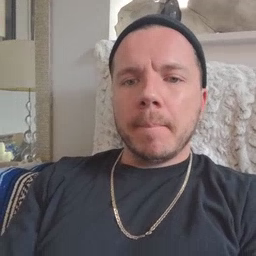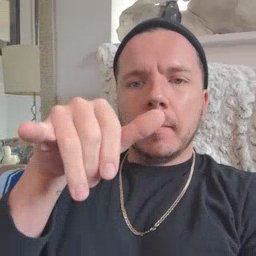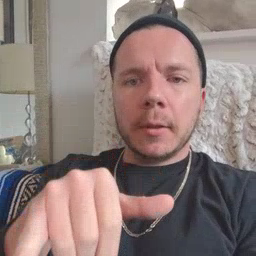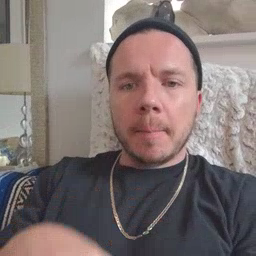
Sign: stay